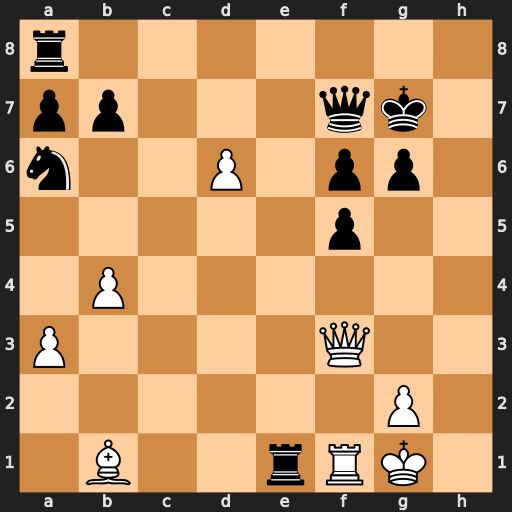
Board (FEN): r7/pp3qk1/n2P1pp1/5p2/1P6/P4Q2/6P1/1B2rRK1
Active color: w
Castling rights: -
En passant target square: -
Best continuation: Rxe1 Re8 Rxe8 Qxe8 Qxb7+